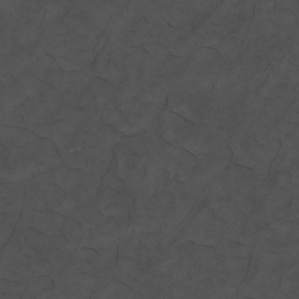
Label: non_frost